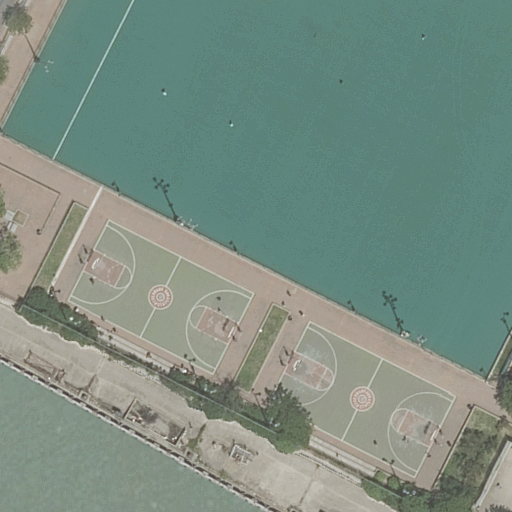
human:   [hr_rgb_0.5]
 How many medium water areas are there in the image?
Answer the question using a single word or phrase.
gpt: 0

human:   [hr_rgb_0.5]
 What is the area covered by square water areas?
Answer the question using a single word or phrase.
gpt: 0m2

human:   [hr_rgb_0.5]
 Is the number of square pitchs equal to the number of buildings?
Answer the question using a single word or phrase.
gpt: yes

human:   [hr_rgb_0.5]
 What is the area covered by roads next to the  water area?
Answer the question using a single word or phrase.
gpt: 0m2

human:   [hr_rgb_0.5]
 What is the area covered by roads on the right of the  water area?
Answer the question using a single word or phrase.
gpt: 0m2

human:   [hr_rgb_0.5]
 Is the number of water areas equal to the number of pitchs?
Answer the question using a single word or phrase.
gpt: no

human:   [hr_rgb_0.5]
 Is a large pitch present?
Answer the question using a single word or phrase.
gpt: yes

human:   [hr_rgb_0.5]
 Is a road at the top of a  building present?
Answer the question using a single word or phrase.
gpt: no

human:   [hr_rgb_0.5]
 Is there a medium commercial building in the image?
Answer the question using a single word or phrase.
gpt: no

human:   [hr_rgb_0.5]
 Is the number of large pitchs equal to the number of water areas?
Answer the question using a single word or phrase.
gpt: no

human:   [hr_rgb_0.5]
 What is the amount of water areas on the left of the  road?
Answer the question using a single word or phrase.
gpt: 0

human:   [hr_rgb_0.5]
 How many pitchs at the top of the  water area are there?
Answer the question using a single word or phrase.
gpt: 2

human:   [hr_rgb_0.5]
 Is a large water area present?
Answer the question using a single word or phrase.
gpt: yes

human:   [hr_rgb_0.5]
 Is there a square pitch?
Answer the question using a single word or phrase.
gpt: no

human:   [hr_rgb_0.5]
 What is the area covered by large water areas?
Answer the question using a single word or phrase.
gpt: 823m2

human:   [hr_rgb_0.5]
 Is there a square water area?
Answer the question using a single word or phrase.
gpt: no

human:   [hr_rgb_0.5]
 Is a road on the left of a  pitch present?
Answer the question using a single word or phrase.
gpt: yes

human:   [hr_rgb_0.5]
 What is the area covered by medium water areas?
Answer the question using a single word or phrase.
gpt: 0m2

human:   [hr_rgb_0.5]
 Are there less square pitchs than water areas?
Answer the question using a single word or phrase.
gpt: yes

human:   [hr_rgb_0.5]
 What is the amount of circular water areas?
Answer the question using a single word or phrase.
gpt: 0

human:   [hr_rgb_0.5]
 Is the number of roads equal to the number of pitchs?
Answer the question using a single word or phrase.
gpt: no

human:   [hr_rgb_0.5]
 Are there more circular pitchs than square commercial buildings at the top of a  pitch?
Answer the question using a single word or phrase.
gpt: no

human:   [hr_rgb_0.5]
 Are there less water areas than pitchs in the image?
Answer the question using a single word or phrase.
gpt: yes

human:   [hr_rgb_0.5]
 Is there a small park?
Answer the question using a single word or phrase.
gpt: no

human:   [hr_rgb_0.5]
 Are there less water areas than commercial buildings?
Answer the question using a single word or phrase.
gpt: no

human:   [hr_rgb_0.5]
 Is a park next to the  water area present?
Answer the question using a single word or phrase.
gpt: yes

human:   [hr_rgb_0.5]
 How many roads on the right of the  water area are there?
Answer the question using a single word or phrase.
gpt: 0

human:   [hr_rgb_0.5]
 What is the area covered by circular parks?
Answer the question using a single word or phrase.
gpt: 0m2

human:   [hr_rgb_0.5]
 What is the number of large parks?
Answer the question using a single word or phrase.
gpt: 1

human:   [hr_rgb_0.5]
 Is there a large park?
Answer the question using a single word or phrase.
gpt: yes

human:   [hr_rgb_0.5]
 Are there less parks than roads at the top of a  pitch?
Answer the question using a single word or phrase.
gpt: no

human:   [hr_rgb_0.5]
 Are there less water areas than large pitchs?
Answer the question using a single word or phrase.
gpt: yes

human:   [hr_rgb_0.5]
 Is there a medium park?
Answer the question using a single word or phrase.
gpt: no

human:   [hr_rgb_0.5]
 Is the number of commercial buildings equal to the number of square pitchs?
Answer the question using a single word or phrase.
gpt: yes

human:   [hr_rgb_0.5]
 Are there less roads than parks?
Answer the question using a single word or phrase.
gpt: no

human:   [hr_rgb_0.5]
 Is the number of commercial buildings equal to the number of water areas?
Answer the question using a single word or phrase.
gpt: no